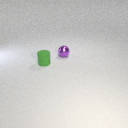
small green rubber cylinder to the left of small purple metal sphere